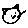
Label: cat